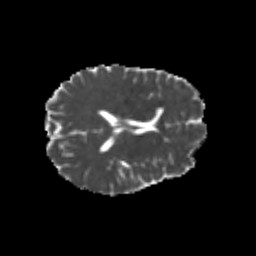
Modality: MD
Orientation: axial
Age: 23
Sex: female
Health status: healthy
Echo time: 0.074 s